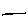
Label: line